Field crop: maize
Growth stage: 2
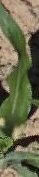
Species: maize